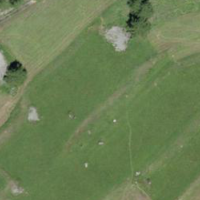
EUNIS habitat code: 24
Species observed at this site:
Gentiana cruciata
Lysandra coridon